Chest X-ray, AP view. Patient: 67 years old, sex M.
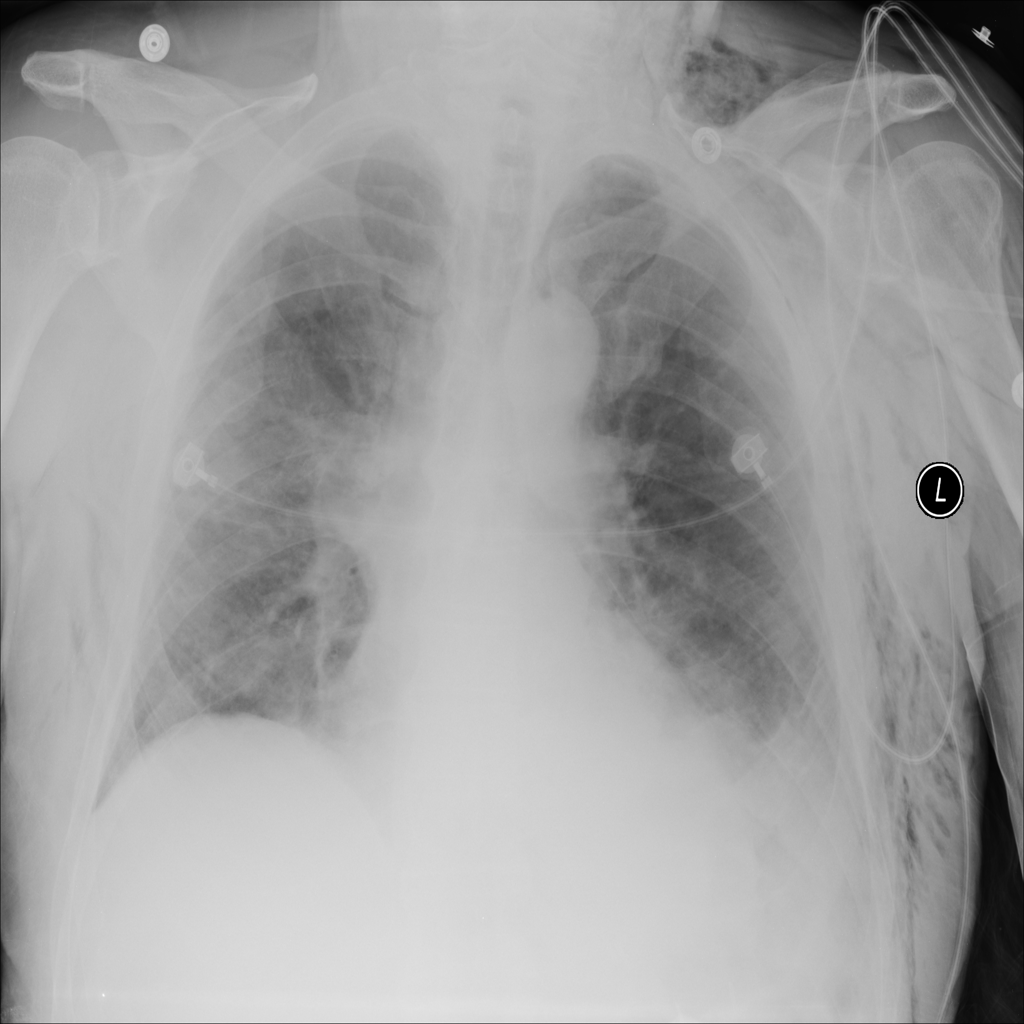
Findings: Consolidation, Emphysema, Infiltration